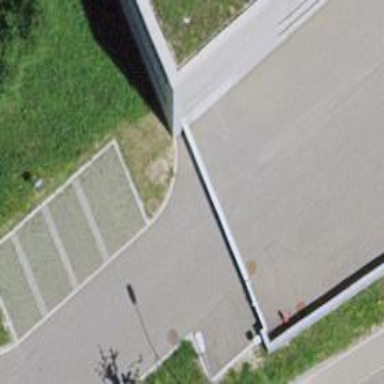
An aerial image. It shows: Concrete wall barrier.